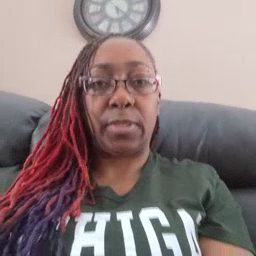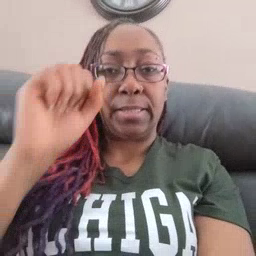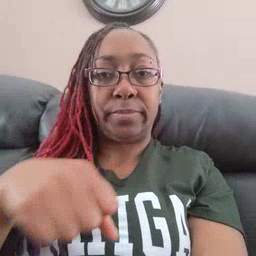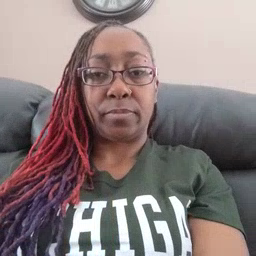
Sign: can